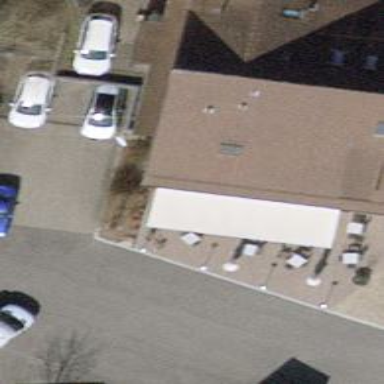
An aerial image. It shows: Cafe.